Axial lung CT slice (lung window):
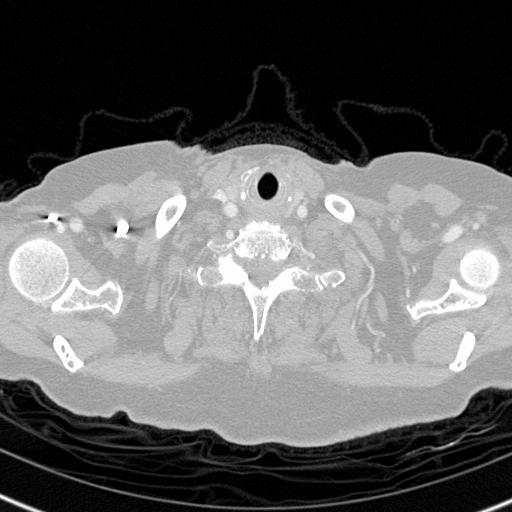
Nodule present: no